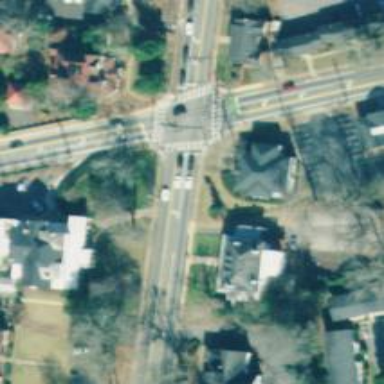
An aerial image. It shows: Marked crossing on the road.